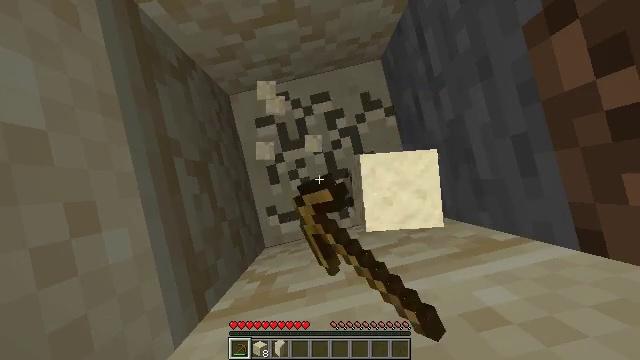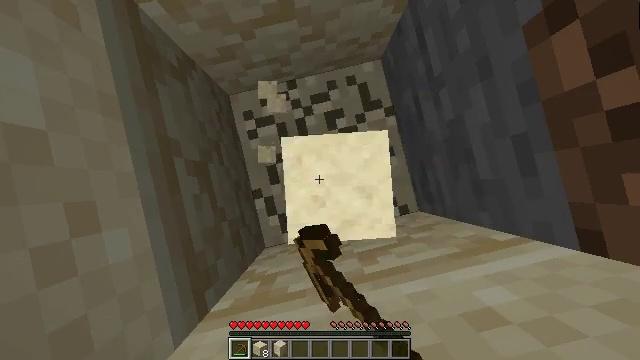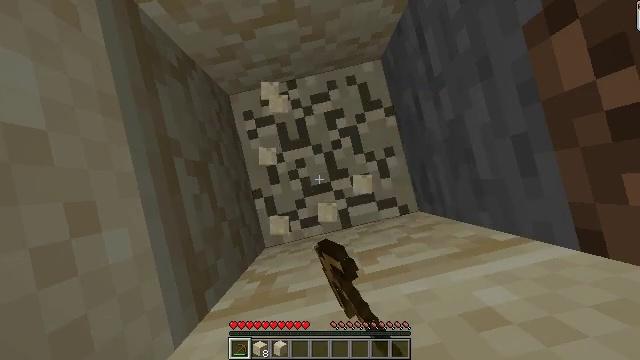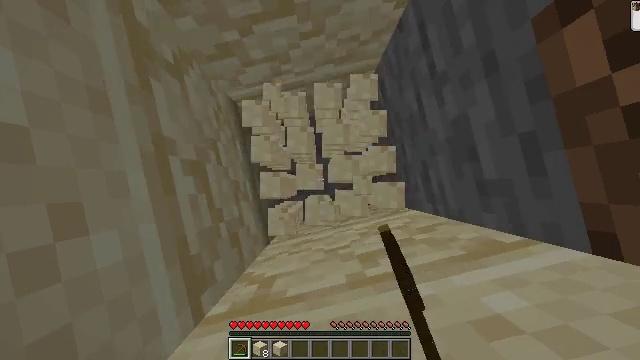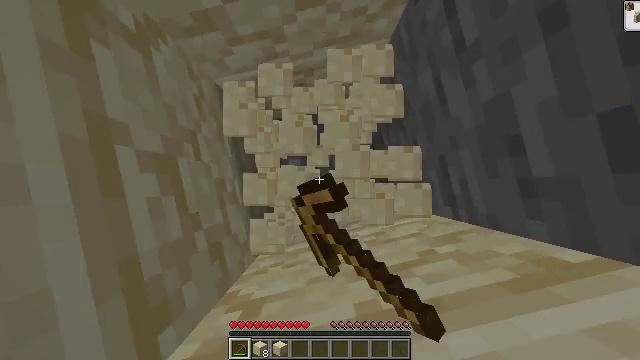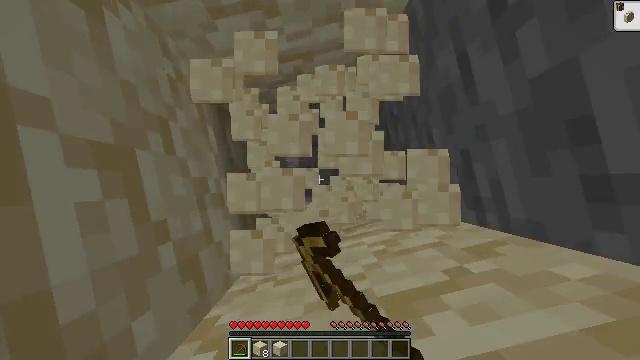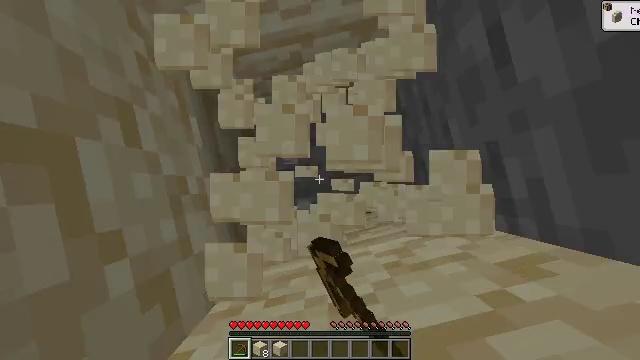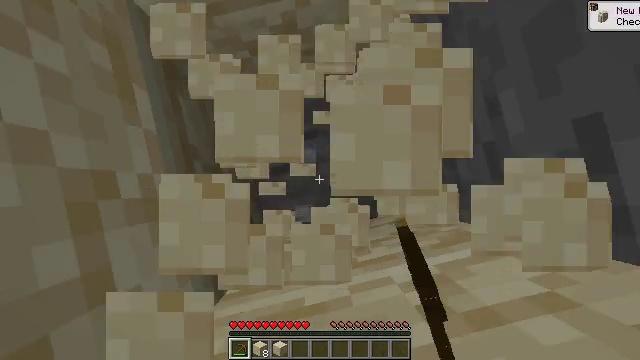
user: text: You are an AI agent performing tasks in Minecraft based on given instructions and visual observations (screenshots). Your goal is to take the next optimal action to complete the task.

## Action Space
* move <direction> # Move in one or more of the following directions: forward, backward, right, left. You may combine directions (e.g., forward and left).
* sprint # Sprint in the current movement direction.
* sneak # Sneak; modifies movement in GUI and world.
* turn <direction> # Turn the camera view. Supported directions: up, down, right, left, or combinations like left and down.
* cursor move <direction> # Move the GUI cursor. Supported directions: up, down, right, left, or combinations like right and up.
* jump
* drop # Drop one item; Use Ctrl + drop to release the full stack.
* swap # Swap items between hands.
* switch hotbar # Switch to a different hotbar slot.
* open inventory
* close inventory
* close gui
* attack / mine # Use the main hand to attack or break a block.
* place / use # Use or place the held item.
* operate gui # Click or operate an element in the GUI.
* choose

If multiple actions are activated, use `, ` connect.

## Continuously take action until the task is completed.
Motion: motion action
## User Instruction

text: Dig up the sandstone.
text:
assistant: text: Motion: attack / mine
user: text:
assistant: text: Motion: attack / mine
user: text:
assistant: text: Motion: attack / mine
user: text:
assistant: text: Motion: attack / mine
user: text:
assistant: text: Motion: attack / mine
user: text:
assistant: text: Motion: attack / mine
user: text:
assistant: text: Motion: attack / mine
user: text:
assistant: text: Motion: attack / mine